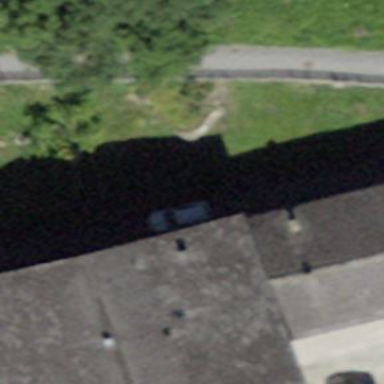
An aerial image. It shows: College building.